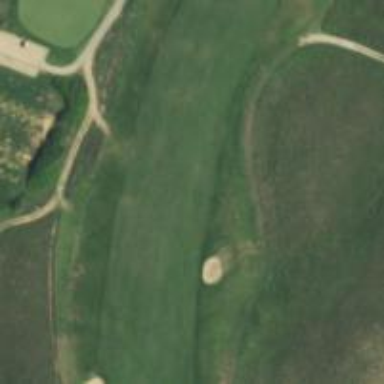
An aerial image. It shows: View of golf hole.